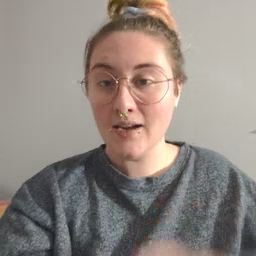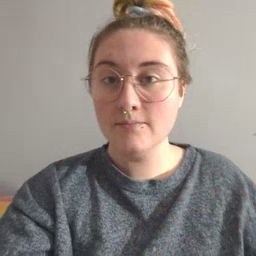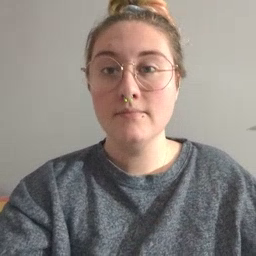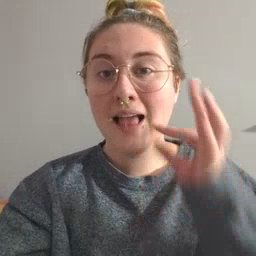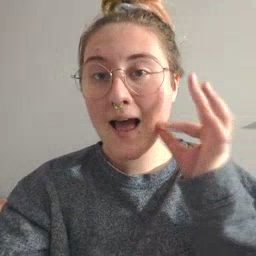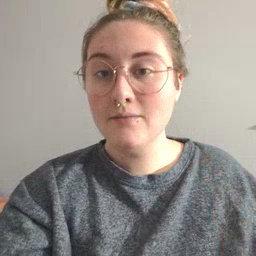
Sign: cat